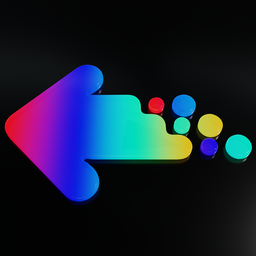
Label: decoration